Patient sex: M
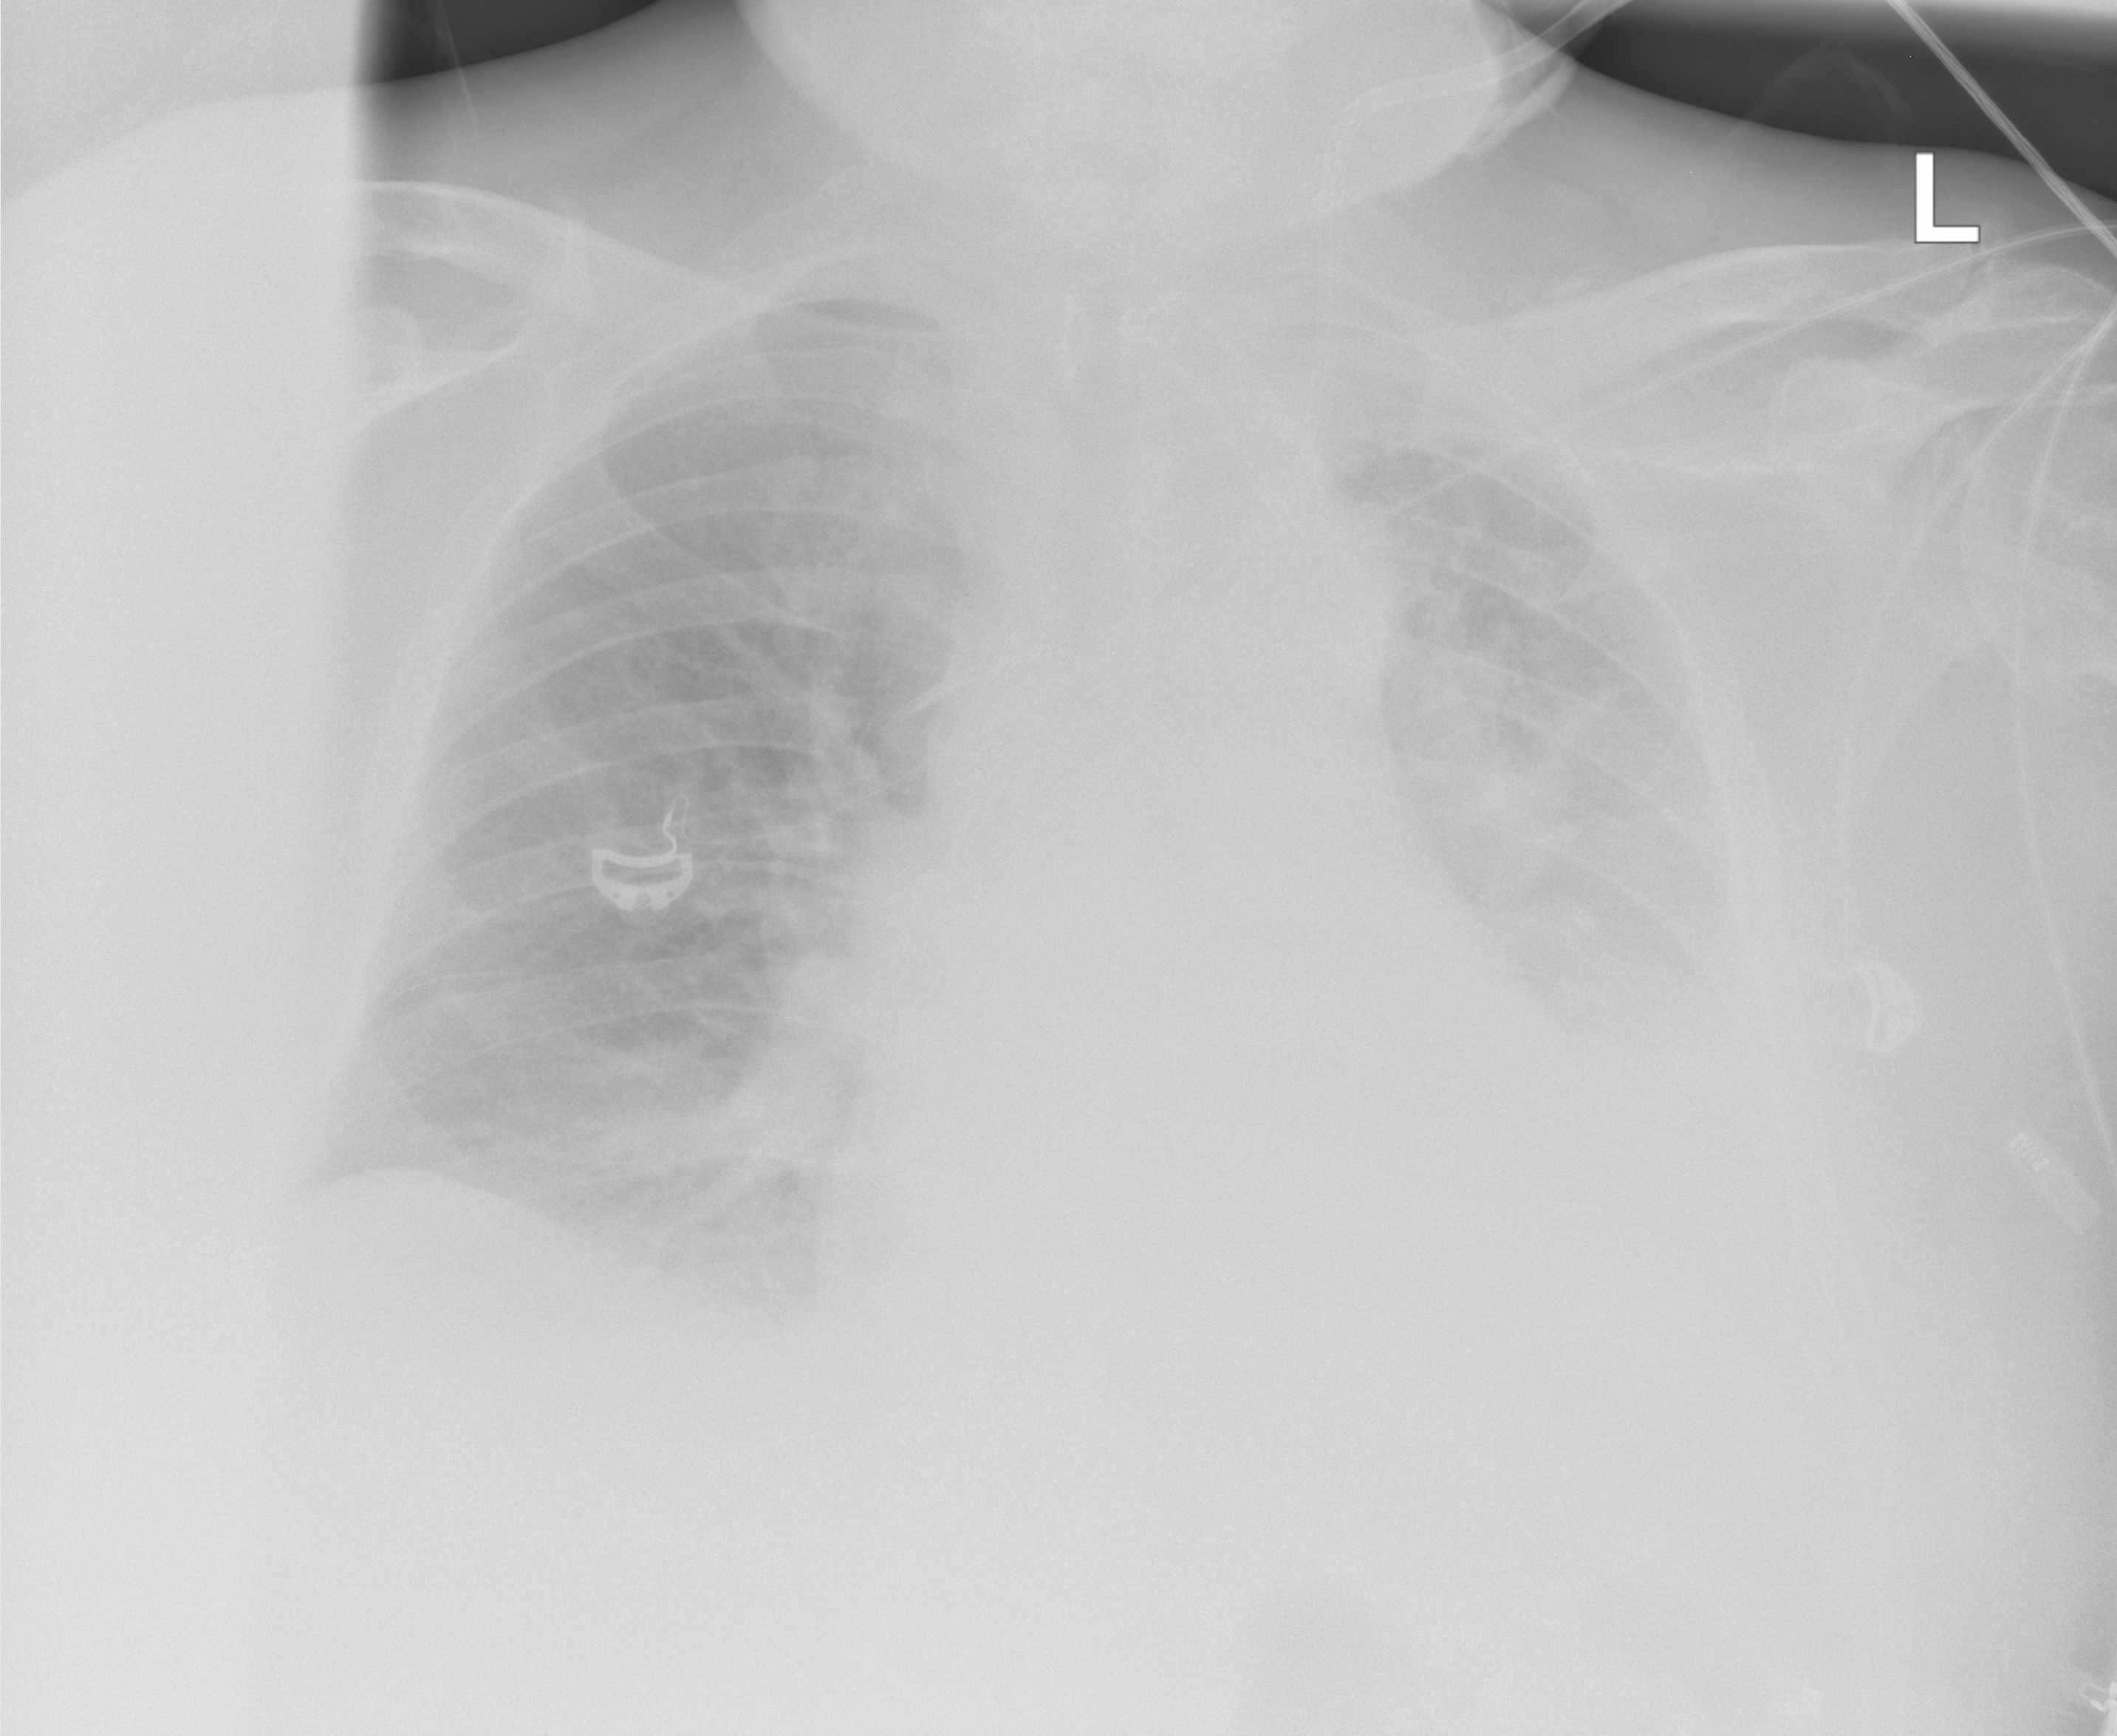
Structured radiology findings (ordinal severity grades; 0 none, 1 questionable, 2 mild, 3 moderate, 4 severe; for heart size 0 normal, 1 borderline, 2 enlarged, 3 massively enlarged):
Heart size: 1
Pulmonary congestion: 0
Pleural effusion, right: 1
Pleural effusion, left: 2
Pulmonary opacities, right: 0
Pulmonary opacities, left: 0
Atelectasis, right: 2
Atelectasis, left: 2